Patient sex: M
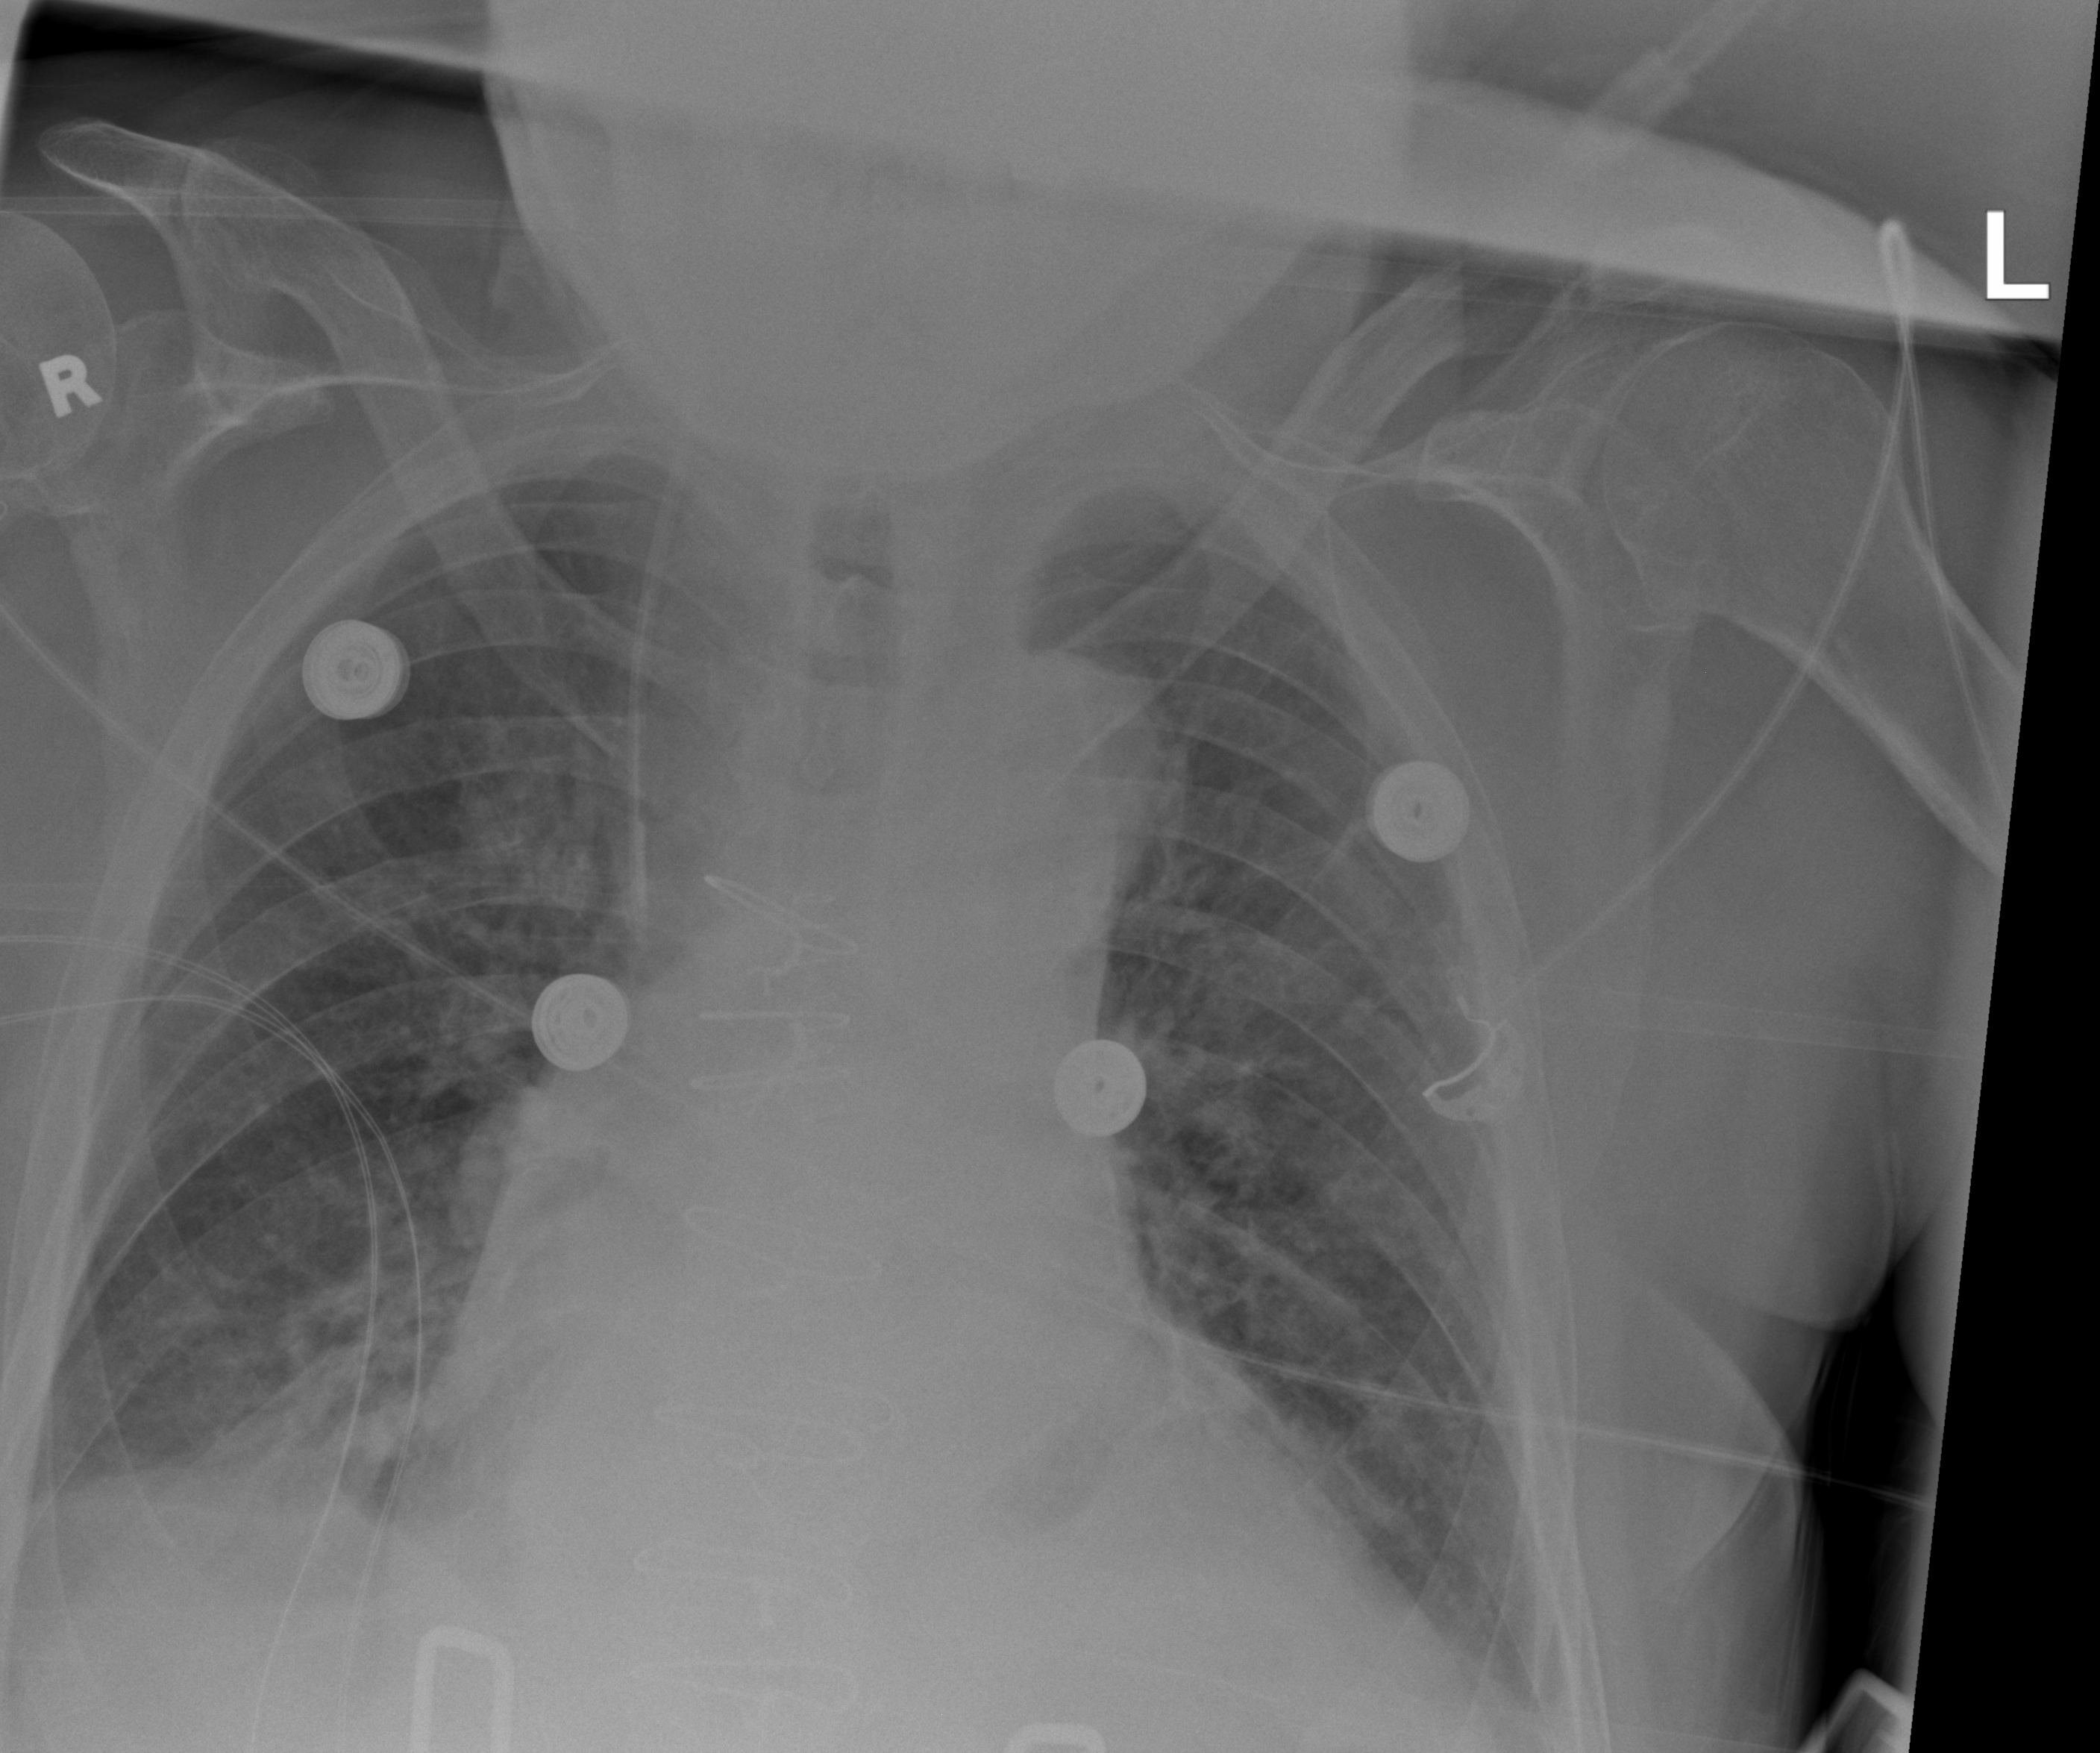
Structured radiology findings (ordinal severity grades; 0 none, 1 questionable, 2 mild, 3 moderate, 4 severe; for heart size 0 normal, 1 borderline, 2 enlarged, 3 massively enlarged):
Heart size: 2
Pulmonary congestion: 2
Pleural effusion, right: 2
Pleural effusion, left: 2
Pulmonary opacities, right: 1
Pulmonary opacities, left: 1
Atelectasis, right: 2
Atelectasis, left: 0